Question: Count the number of objects in the diagram.
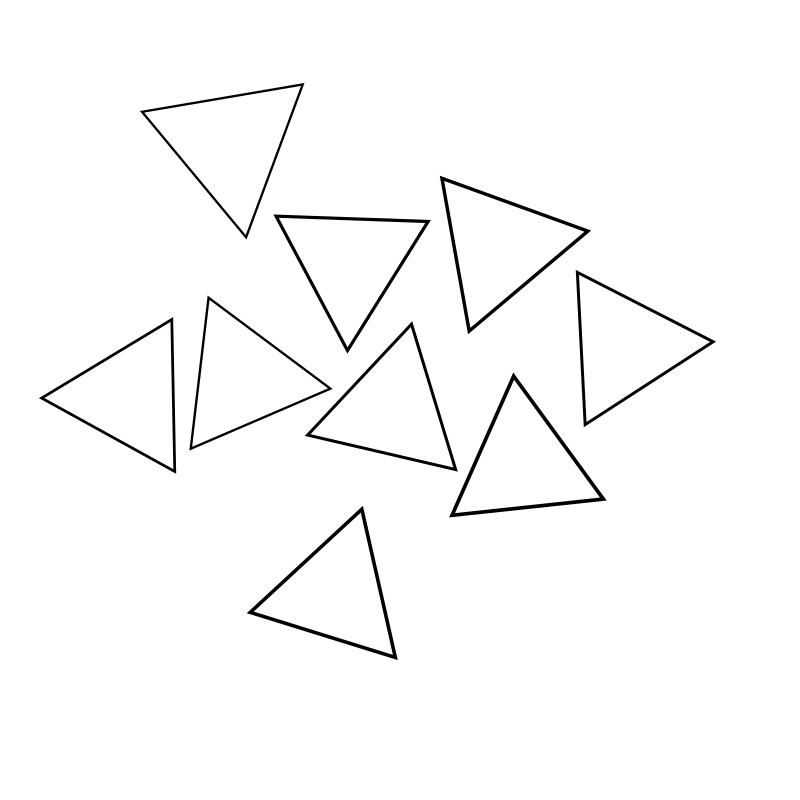
Answer: 9